Question: I'm confused with one question. I don't understand where I made mistake
I needed make minimumdate for my UIDatePicker near 1810 year. So I try make it like
'''
datePicker.minimumDate = [[NSDate alloc] initWithTimeIntervalSince1970: - (60 * 60 * 24 * 365 * 160)];
'''
But I get wrong minimumdate:

So I went the other way and solved the problem
'''
NSCalendar *calendar = [[NSCalendar alloc] initWithCalendarIdentifier:NSGregorianCalendar];
NSDateComponents *comps = [NSDateComponents new];
comps.year = -160;
datePicker.minimumDate = [calendar dateByAddingComponents:comps toDate:[NSDate dateWithTimeIntervalSince1970:0] options:0];
'''
But I can'nt understand why in the first case I get wrong minimumdate
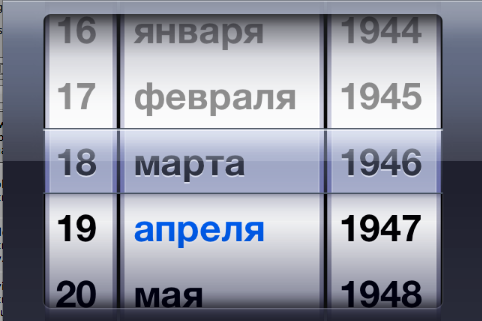
Answer: '''
datePicker.minimumDate = [[NSDate alloc] initWithTimeIntervalSince1970: - (60 * 60 * 24 * 365 * 160)];
'''
160 Years are not '60 sec * 60 min * 24 hours * 365 days'.
You did not take consideration of various factors, one of the easiest to know is leap year.
Edit:
Use '60.0 * 60 * 24 * 365 * 160' to make one of then float, so the result will be 'float' as you may exceed the int32(ios) range.